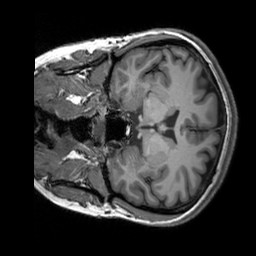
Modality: T1w
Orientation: coronal
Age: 22
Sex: female
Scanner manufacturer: siemens
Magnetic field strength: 3 T
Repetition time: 2.3 s
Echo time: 0.00303 s